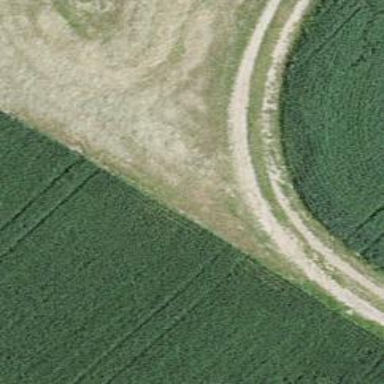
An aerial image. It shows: Gravel track with grade4 tracktype.